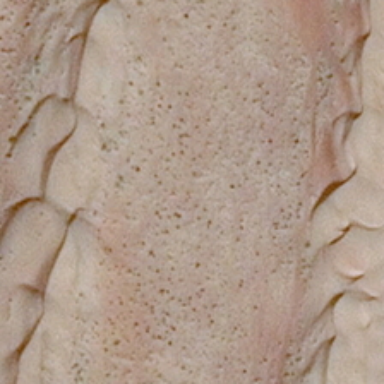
Two lines of curved ripples are in a piece of yellow desert .